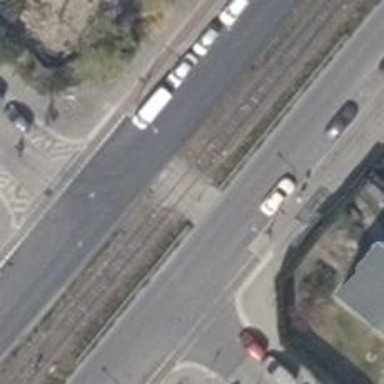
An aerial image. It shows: Uncontrolled footway crossing with pedestrian island.